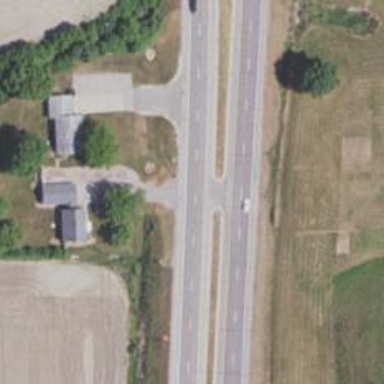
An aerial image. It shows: Primary link highway with asphalt surface.